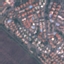
Label: Residential